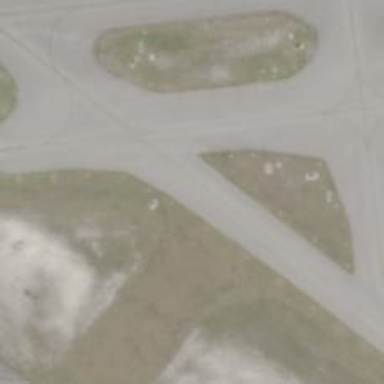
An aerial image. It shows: View of taxiway at the airport.